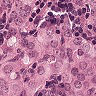
Metastatic tissue present: yes